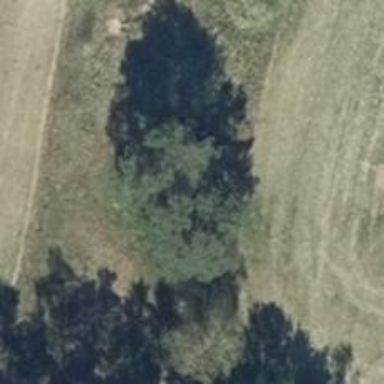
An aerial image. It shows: Deciduous tree with broadleaved leaves.